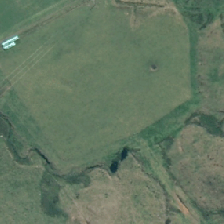
Land cover: high_producing_grassland